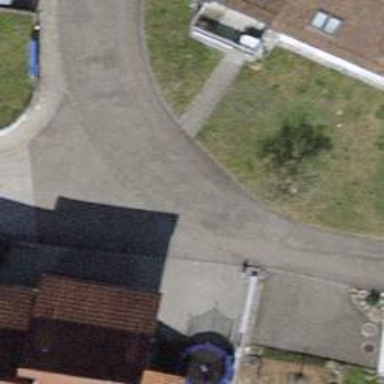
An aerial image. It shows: Residential road with asphalt surface and no sidewalks.